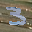
Label: 3